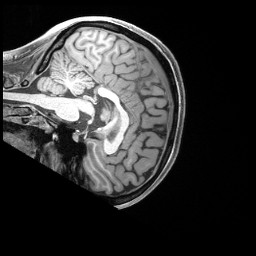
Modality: T1w
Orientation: sagittal
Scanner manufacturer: siemens
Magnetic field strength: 3 T
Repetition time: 2.4 s
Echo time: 0.00228 s